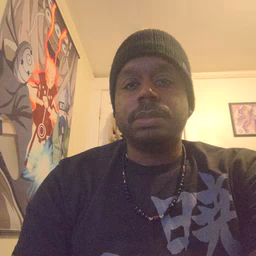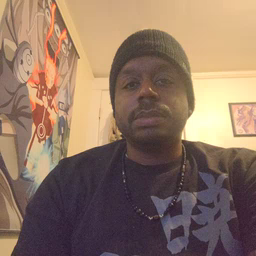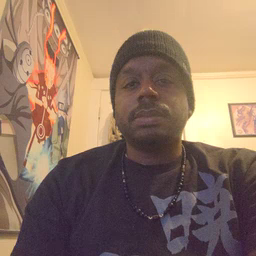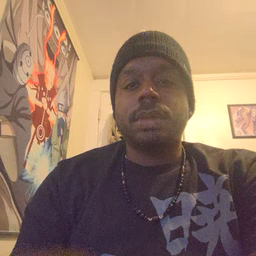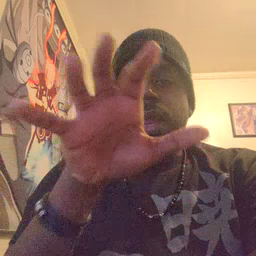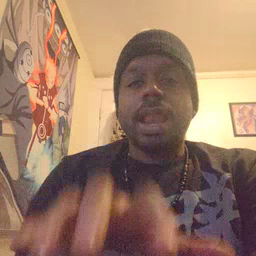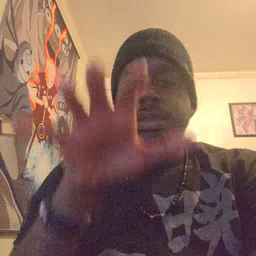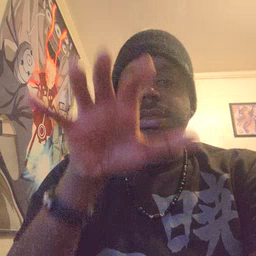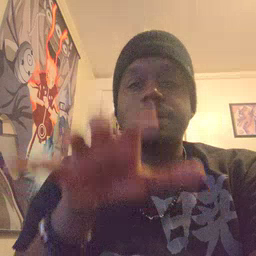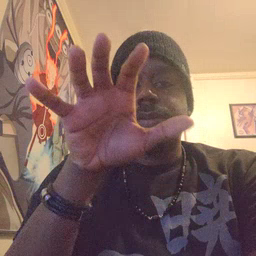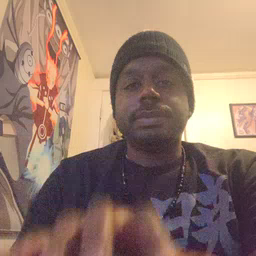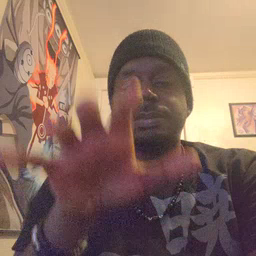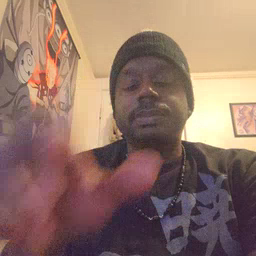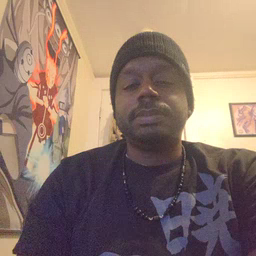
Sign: alligator